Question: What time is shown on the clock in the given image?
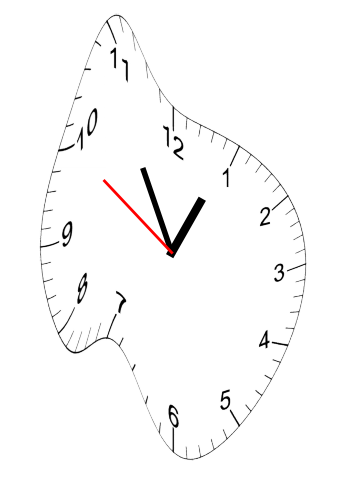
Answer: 12:54:50